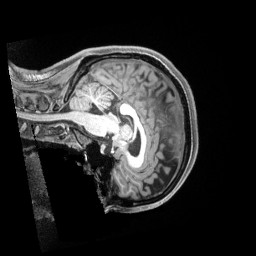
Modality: T1w
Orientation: sagittal
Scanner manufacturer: siemens
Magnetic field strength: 3 T
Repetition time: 2.5 s
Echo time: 0.00218 s